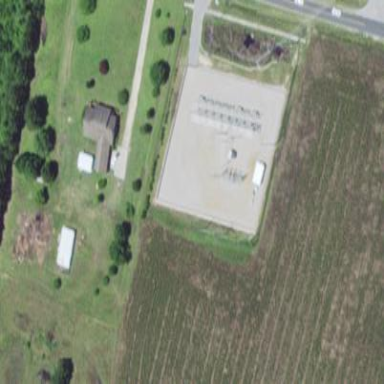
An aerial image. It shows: Distribution power substation secured by fence.